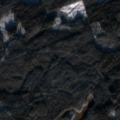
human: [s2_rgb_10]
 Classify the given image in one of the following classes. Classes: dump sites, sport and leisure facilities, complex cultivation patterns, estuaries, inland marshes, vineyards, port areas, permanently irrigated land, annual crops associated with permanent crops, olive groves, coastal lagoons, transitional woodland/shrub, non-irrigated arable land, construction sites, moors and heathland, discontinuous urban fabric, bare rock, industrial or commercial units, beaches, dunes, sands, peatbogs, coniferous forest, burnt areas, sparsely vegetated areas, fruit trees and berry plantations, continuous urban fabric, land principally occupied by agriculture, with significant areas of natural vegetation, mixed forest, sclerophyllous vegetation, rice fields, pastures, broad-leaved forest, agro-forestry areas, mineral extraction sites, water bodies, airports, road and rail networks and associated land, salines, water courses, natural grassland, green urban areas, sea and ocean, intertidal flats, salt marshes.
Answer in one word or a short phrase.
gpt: coniferous forest, mixed forest, transitional woodland/shrub